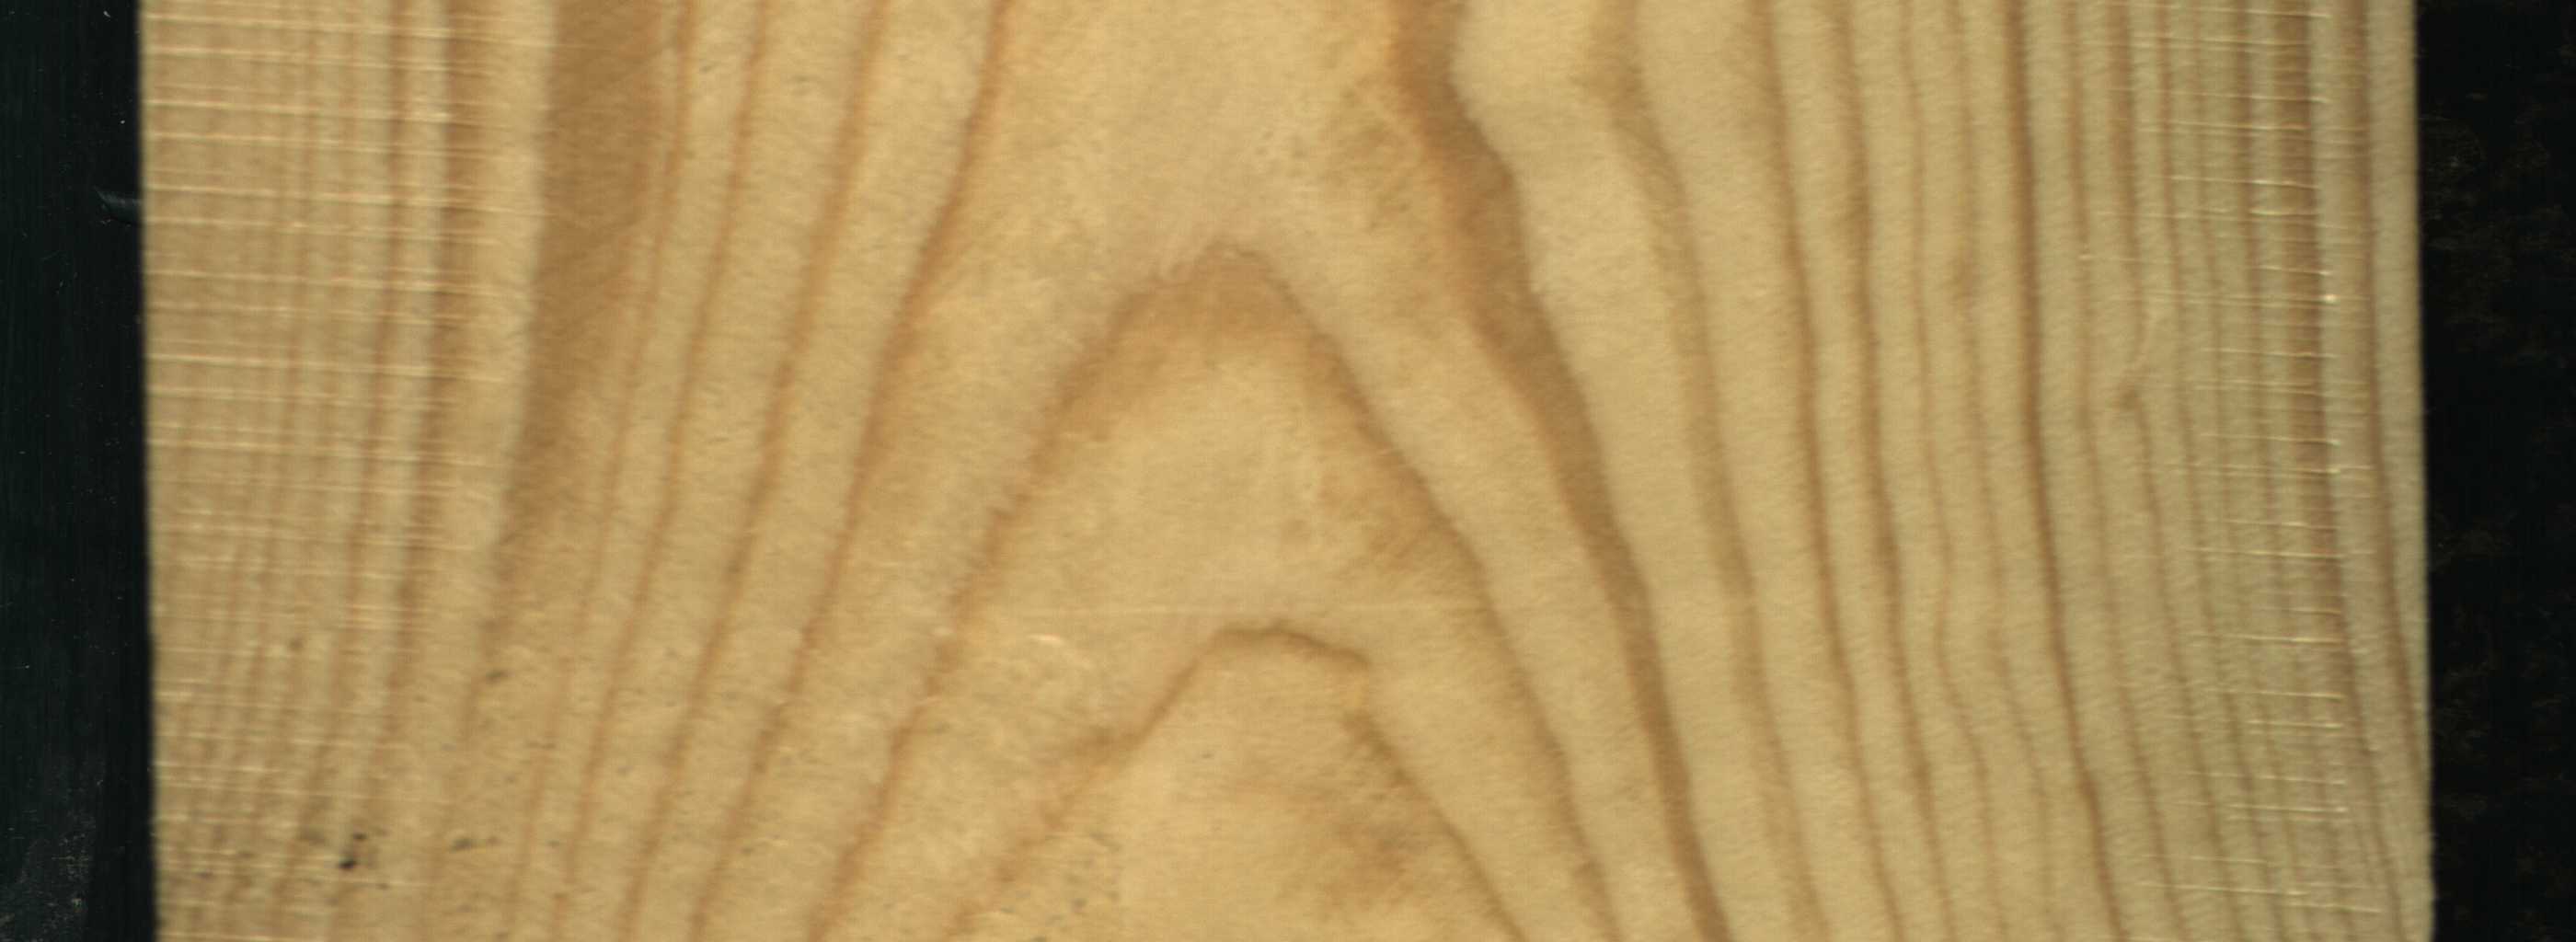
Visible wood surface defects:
Quartzity